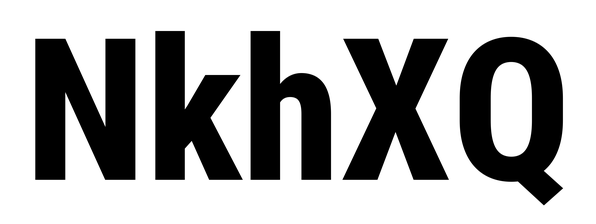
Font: Roboto_Condensed_ExtraBold